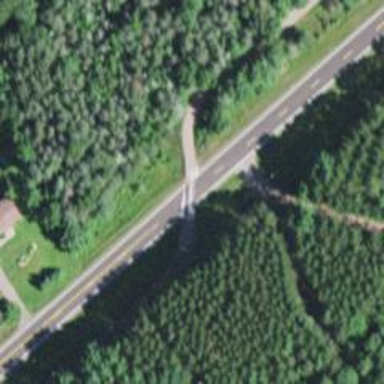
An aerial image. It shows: Cycleway.